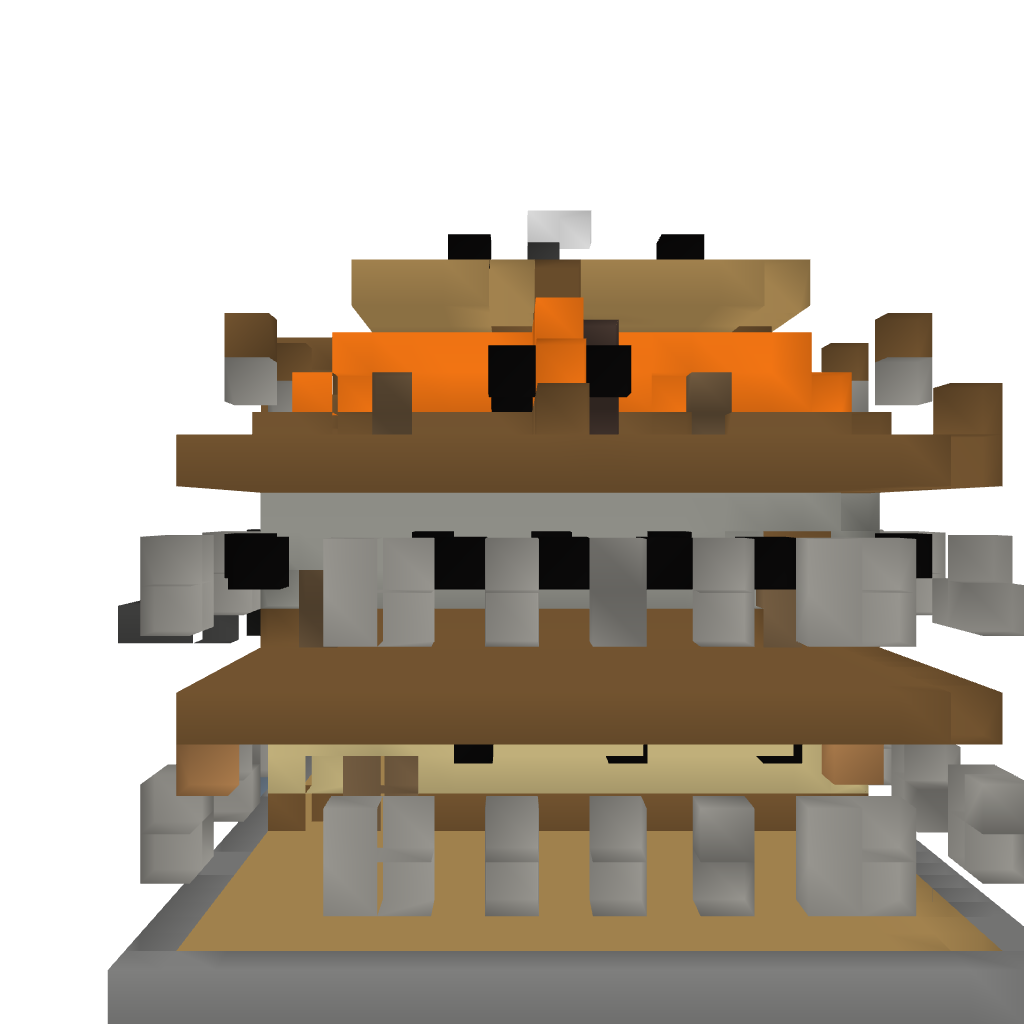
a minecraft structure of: Wiehl City Hall